Question: Hello I am trying to install Prestashop on my LAMP server via SSH but when run the installation process. I got these error.

The Prestashop files are located in '/var/www/html' What should I do?
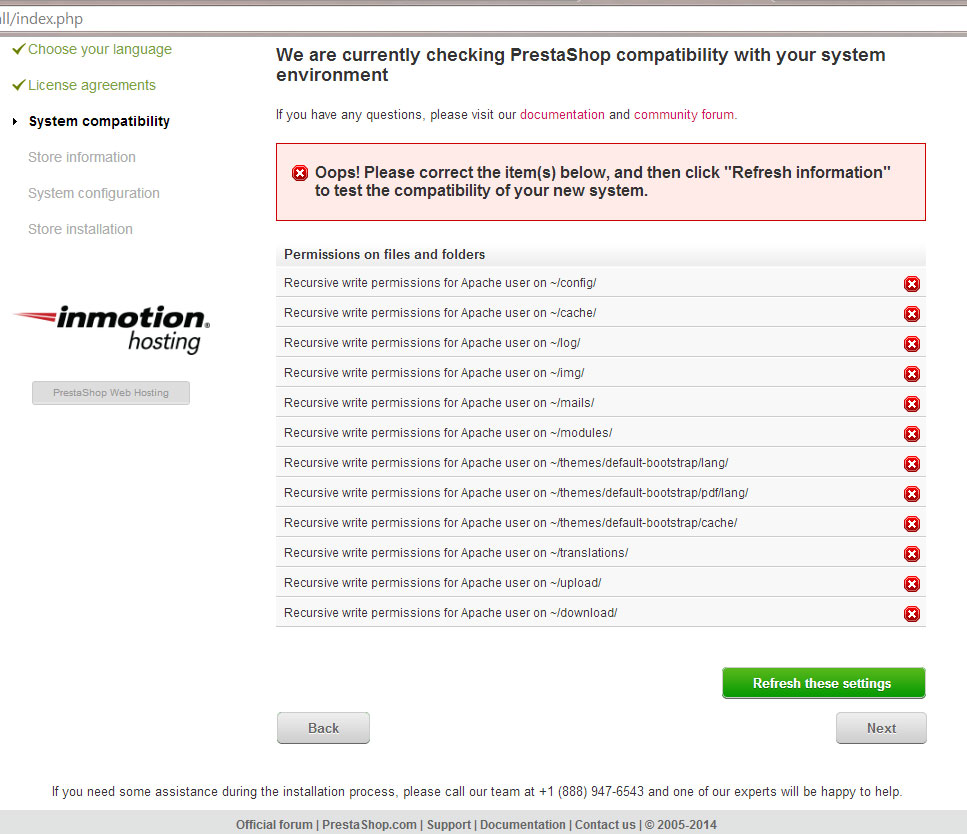
Answer: <URL> and change the owner of the folders recursively.
E.g., if the Apache user is 'apache' then:
'chown -R apache:apache /var/www/html/config /var/www/html/cache'...